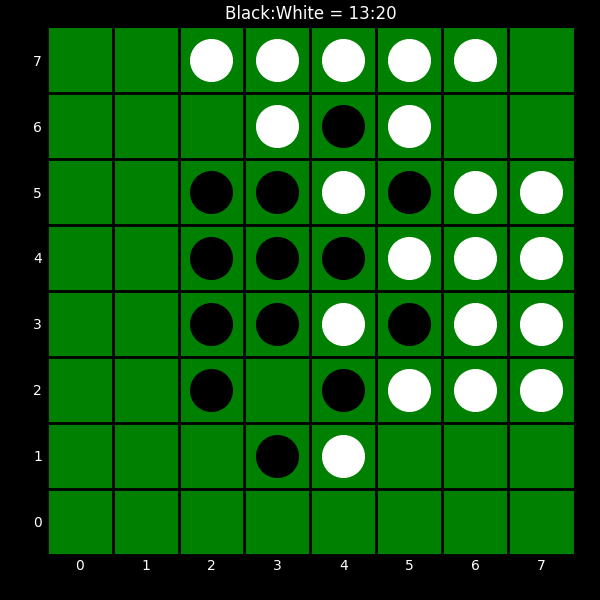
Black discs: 13
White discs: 20